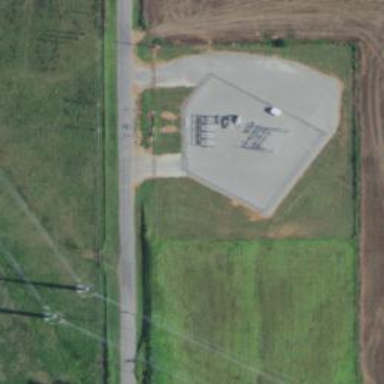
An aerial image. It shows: Distribution level power substation.